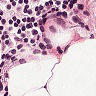
Metastatic tissue present: yes